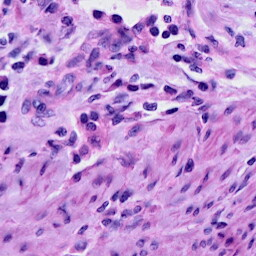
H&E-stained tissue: Cervix